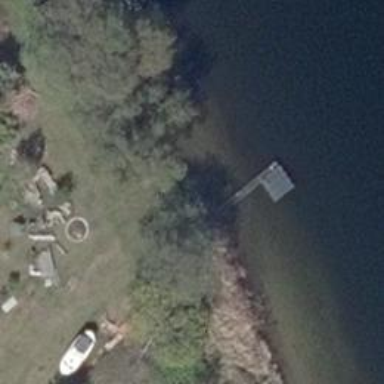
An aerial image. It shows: Man-made pier.